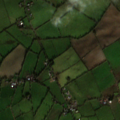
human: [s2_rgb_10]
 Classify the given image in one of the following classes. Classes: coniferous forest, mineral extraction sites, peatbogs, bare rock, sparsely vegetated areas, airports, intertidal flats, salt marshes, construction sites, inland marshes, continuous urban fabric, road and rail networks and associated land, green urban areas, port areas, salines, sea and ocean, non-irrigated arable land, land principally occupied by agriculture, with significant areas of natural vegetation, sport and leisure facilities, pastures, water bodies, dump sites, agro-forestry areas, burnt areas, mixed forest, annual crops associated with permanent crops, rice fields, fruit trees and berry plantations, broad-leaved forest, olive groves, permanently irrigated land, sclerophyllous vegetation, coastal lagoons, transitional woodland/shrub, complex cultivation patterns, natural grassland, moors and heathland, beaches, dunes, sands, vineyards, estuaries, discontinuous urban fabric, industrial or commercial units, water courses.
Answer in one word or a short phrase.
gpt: non-irrigated arable land, pastures